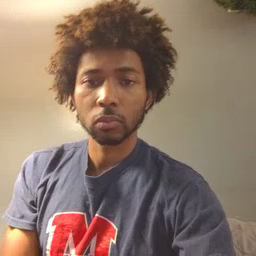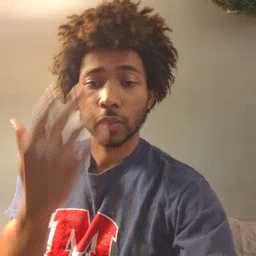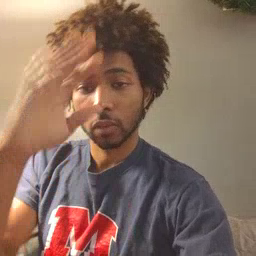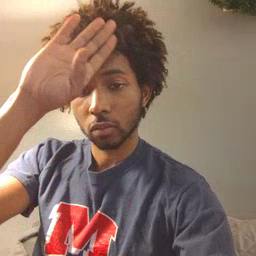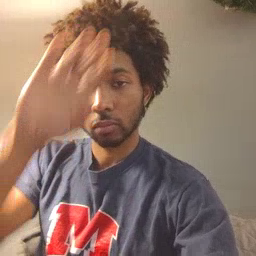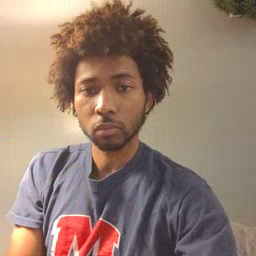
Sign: fireman